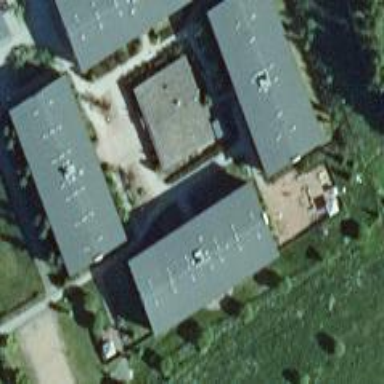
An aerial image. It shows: Gabled roof apartments building.